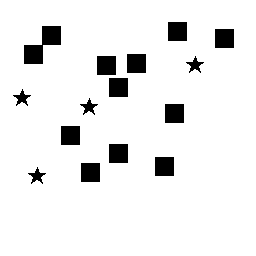
Squares: 12
Triangles: 0
Stars: 4
Total shapes: 16